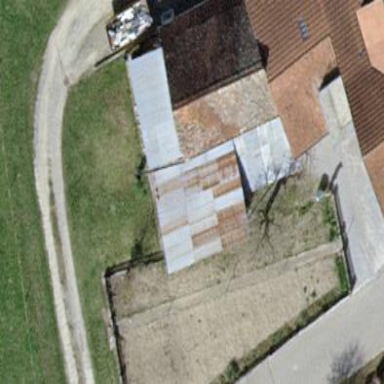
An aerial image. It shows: Shed building.